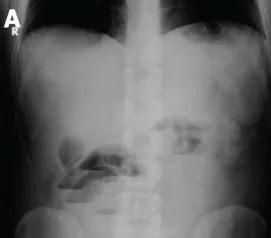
Plain abdominal radiography , air-fluid levels consistent with mechanical intestinal obstruction.
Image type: radiology (x_ray)